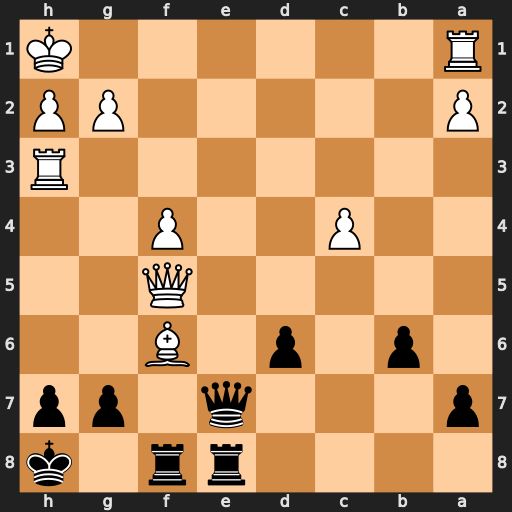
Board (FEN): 4rr1k/p3q1pp/1p1p1B2/5Q2/2P2P2/7R/P5PP/R6K
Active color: b
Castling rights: -
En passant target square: -
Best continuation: Qe1+ Rxe1 Rxe1#